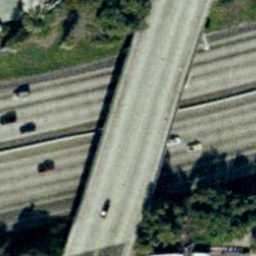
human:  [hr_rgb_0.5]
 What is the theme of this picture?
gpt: overpass

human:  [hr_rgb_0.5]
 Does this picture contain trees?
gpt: yes

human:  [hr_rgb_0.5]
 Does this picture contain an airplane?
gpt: no

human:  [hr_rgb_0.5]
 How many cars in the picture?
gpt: seven

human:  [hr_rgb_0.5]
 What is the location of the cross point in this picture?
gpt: center